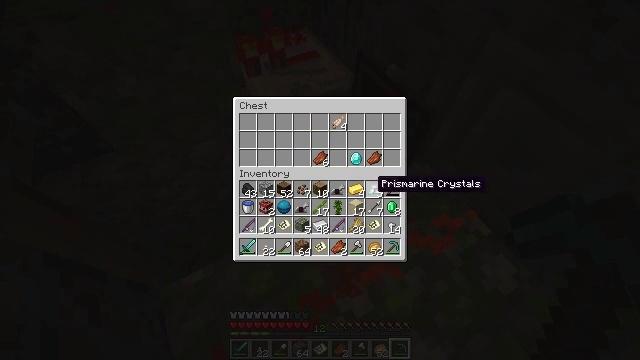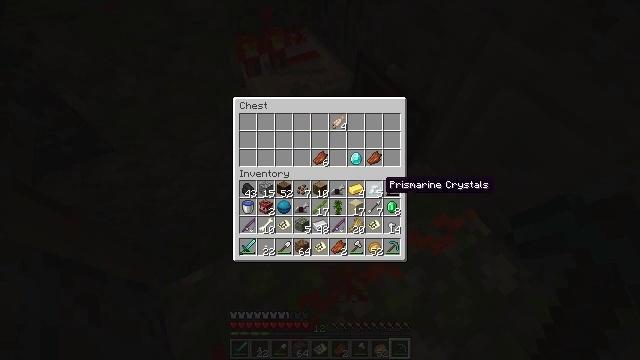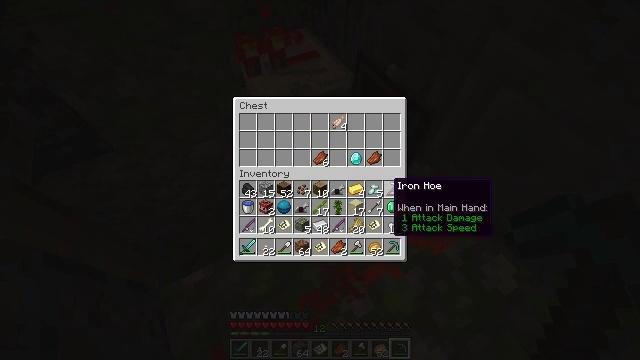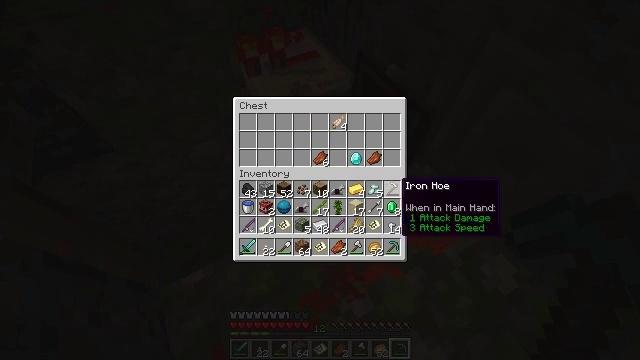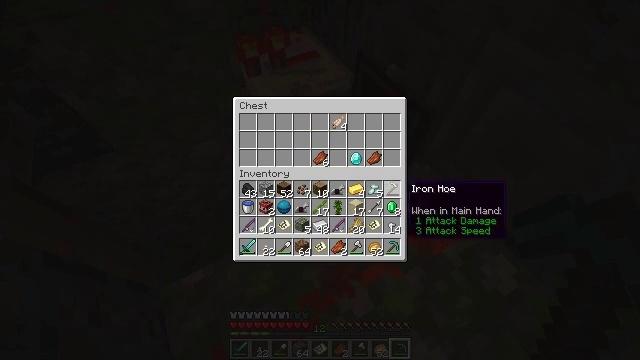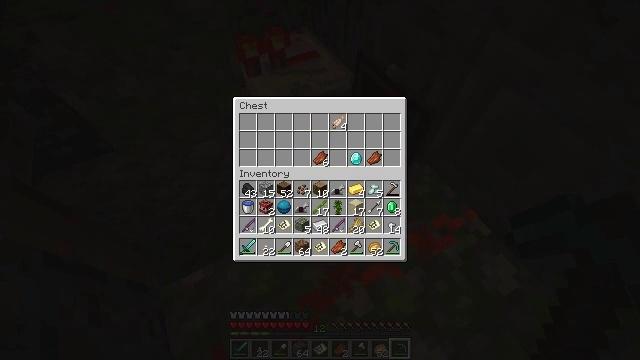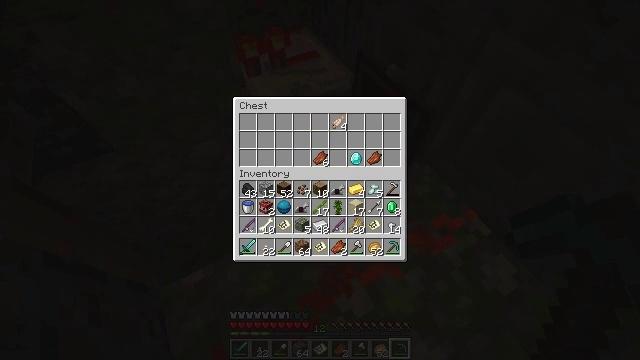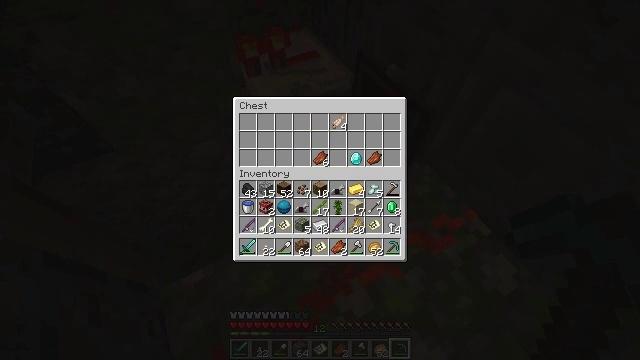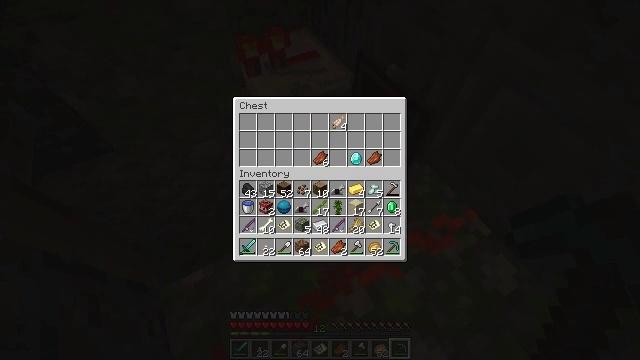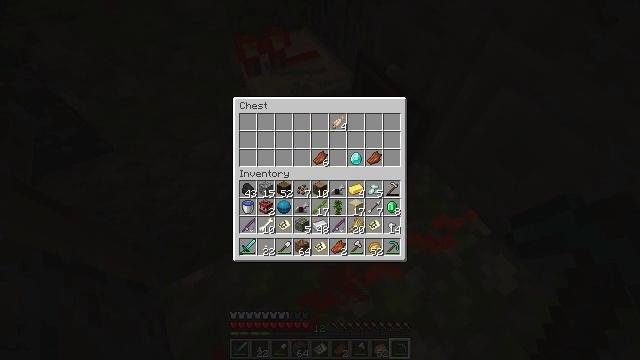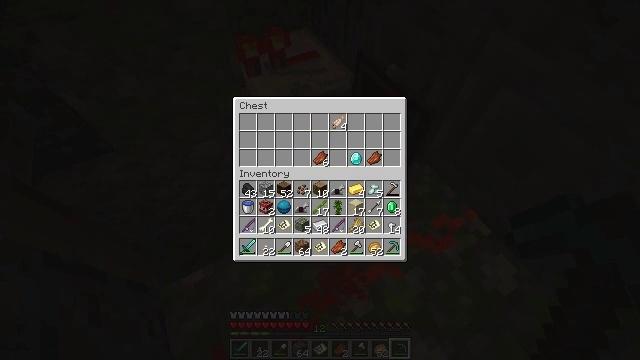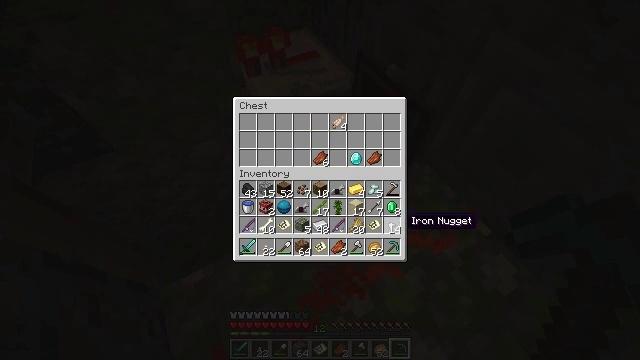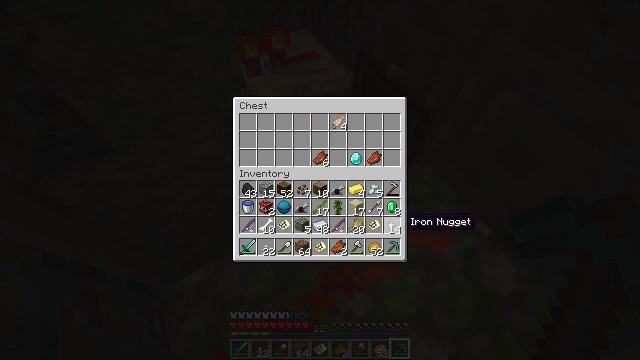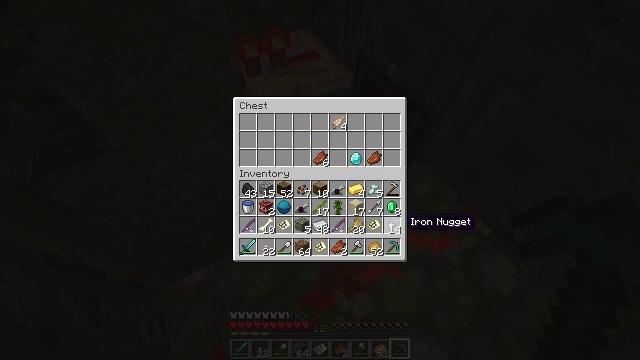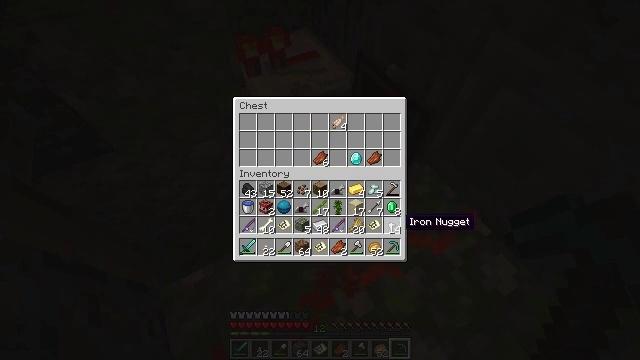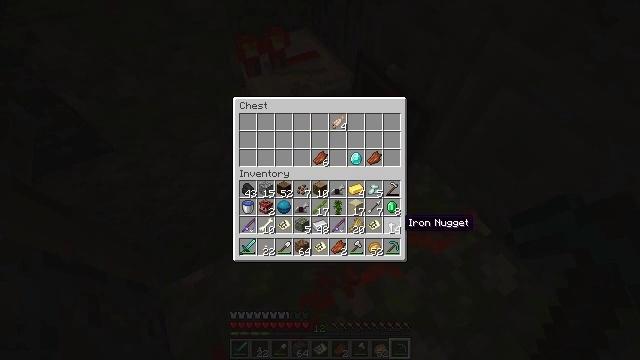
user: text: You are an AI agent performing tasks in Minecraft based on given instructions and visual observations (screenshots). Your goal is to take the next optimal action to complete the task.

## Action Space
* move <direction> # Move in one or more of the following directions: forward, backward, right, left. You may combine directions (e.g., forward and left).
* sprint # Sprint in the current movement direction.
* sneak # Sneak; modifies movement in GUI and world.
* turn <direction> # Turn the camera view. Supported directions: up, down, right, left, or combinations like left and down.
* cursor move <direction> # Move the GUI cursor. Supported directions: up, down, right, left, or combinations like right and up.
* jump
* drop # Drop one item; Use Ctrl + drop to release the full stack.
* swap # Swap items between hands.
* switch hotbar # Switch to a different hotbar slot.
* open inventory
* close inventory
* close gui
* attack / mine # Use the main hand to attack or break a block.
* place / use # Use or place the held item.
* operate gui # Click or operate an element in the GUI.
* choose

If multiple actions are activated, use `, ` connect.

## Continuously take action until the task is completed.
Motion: motion action
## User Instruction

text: Gather vines from trees or structures.
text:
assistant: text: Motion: cursor move right
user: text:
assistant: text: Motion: cursor move right
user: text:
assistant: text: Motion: cursor move right
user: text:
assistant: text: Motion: no_op
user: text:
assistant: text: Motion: no_op
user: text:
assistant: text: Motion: no_op
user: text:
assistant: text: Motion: cursor move down
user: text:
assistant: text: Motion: cursor move down
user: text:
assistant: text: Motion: no_op
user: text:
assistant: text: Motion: no_op
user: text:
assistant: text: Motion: no_op
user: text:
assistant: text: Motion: no_op
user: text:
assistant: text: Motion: no_op
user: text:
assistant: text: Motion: no_op
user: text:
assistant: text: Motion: no_op
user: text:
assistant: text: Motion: no_op
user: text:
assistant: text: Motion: no_op
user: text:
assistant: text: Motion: no_op
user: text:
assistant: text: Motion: no_op
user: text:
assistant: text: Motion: no_op
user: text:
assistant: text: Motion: no_op
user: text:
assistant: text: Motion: no_op
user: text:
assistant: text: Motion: no_op
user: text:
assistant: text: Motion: no_op
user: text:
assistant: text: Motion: no_op
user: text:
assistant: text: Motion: no_op
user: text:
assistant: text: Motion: no_op
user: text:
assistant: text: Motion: no_op
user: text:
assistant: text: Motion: no_op
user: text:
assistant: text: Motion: no_op